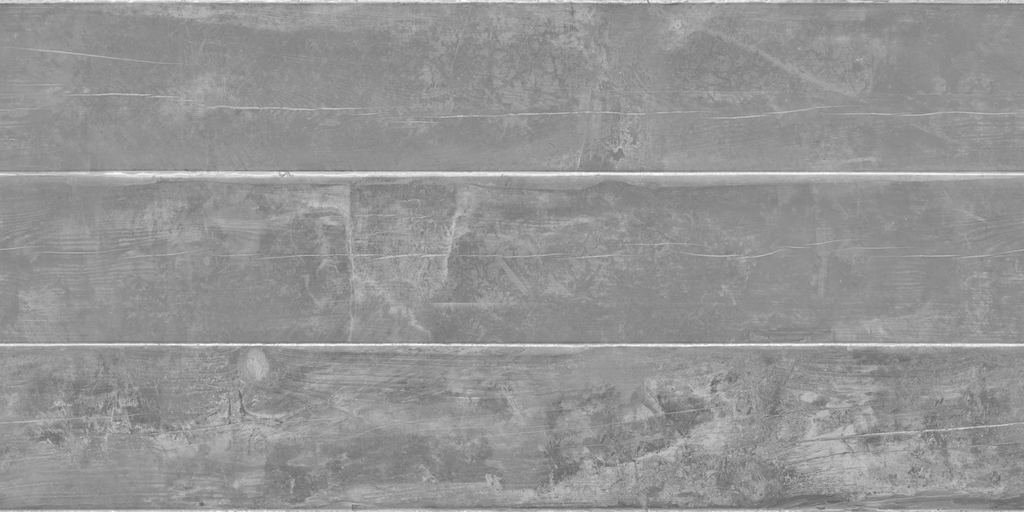
Texture map type: Roughness